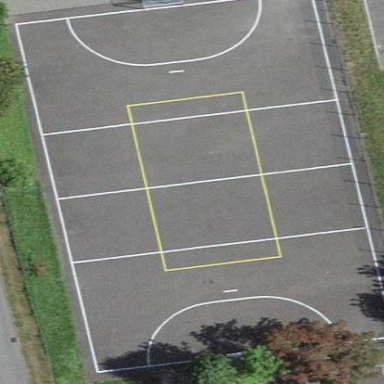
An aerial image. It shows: Multi-sport pitch with asphalt surface.